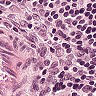
Metastatic tissue present: no